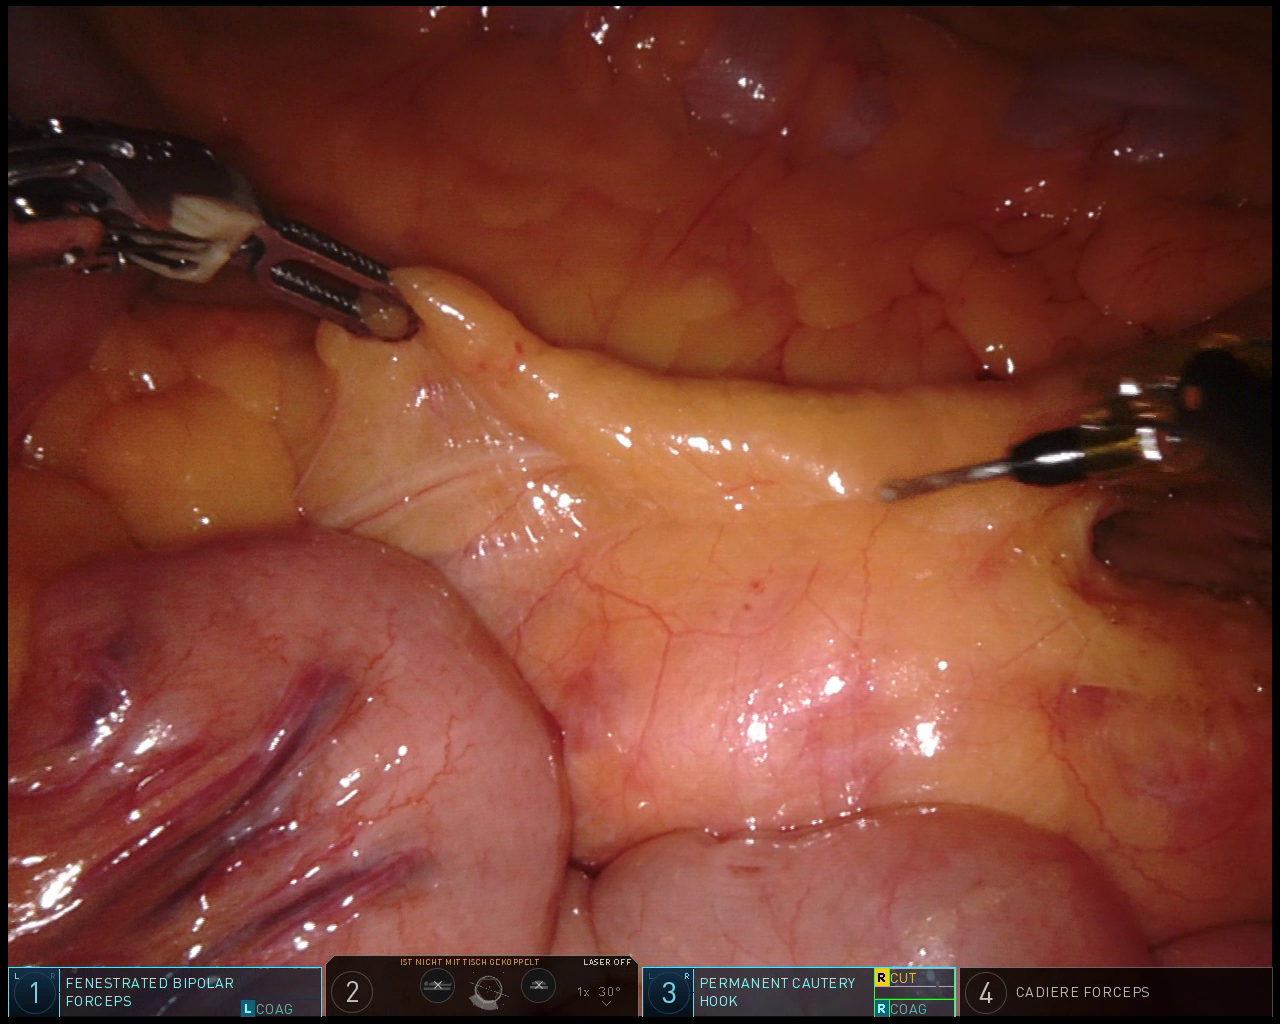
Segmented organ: small_intestine
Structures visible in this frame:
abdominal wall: yes
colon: yes
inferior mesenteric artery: no
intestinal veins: no
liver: no
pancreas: no
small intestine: yes
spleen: no
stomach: no
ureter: no
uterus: no
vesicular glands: no